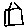
Label: house